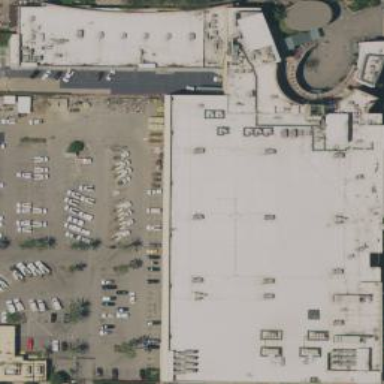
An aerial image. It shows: Retail building.